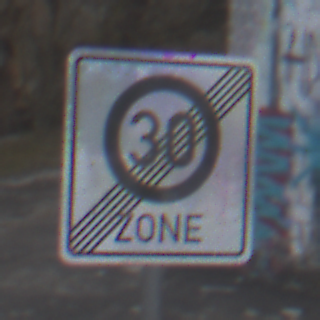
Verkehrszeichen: EndeZone30
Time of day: MorningAfternoon
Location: Outdoor (Suburban)
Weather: Overcast
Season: NotSpecified
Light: Natural